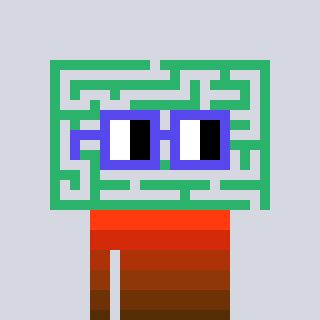
a pixel art character with square blue glasses, a maze-shaped head and a redpinkish-colored body on a cool background